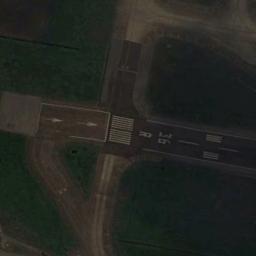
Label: runway